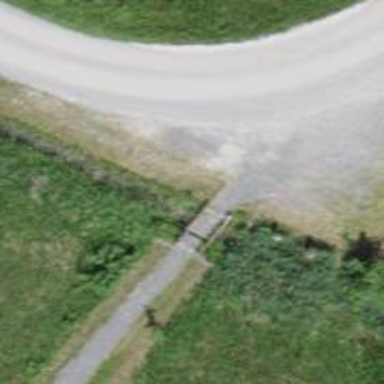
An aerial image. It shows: Footway bridge with unpaved surface.